Question: I have the following code:
'''
Function filejson(json)
Dim objStream, strData
Set objStream = CreateObject("ADODB.Stream")
objStream.CharSet = "utf-8"
objStream.Open
objStream.LoadFromFile(json)
strData = objStream.ReadText()
filejson = strData
End Function
Function http2json(url)
Set http = CreateObject("Microsoft.XmlHttp")
http.open "GET", url, FALSE
http.send "" '<------- Line 13
http2json=http.responseText
End Function
Function str2json(json,value)
Set scriptControl = CreateObject("MSScriptControl.ScriptControl")
scriptControl.Language = "JScript"
scriptControl.AddCode("x="& json & ";")
str2json= scriptControl.Eval( "x"& value )
End Function
Function get_json_from_file(json,value)
get_json_from_file=str2json(filejson(json),value)
End Function
Function get_json_from_http(url,value)
get_json_from_http=str2json(http2json(url),value)
End Function
Function save_json_from_http(url,loc)
Set fso = CreateObject("Scripting.FileSystemObject")
fullpath = fso.GetAbsolutePathName(loc)
Dim objStream, strData
Set objStream = CreateObject("ADODB.Stream")
objStream.CharSet = "utf-8"
objStream.Open
objStream.WriteText http2json(url)
objStream.SaveToFile fullpath, 2
save_json_from_http=fullpath
End Function
Wscript.Echo save_json_from_http("http://api.themoviedb.org/3/authentication/session/new?api_key=#####some_api_key_example#####&request_token=#####some_default_request_token######&_ctime_json_=<PHONE>.164760555","tmdb emp\_tmdb_sock_w.164519518.2109")
'''
When I run this code, I get the following error.

If I remove '&request_token=#####some_default_request_token######' it works just fine.
I also tried this: I added again the 'request_token', and I just typed a random character in it, for example, 'rexfuest_token', and strangely it worked. It seems there's a wrong parse in msxml3.dll. with request_token word.
Ideas?
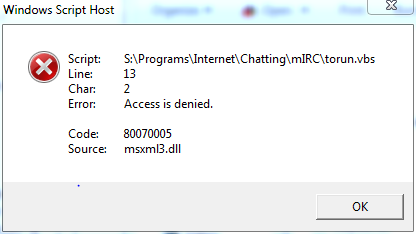
Answer: Try with a more recent version:
'''
Set http = CreateObject("Msxml2.XMLHttp.6.0")
'''
It could also be an issue with your Internet security settings (see <URL> in the tab and click .

In the section set to .